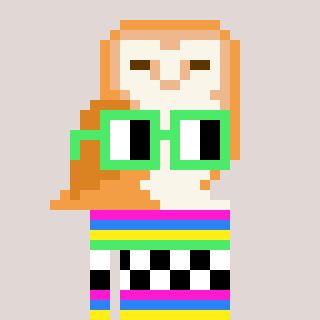
a pixel art character with square light green glasses, a owl-shaped head and a grayscale-colored body on a warm background